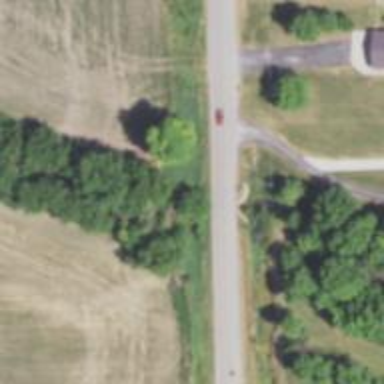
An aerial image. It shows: Culvert tunnel.